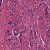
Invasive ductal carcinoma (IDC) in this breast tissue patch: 1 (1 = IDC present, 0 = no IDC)